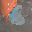
Label: 6